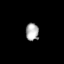
Tissue: lung
Cell type: Myeloid cells
Senescence score: 0.6329
Nuclear area (px): 222
Mean DAPI intensity: 172.09